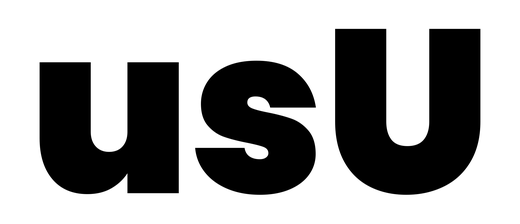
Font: Poppins-Black